Question: I recently installed Warcraft3:TFT on my Mac using Wine because the Mac version doen't Lion. I wrote a script using Applescript to run the terminal command for Wine and then disable my hot corners so I wouldn't have any issues with navigating the screen.
I wrote the script and it runs fine through Applescript (Compile > Run). The real problem comes in when trying save the script as an application. I save it as an application and then try to run the application (named "Warcraft III - The Frozen Throne") and get this error:

Here is the script itself:
'''
set settings1 to {"-", "Desktop", "Start Screen Saver", "Mission Control"}
set settings2 to {"-", "-", "-", "-"}
tell application "Terminal"
do script "/opt/local/bin/wine ~/.wine/drive_c/Program\ Files/Warcraft\ III/war3.exe"
end tell
tell application "System Preferences"
reveal pane id "com.apple.preference.expose"
activate
tell application "System Events"
tell window "Mission Control" of process "System Preferences"
click button "Hot Corners..."
tell sheet 1
tell group 1
set theSettings to settings2
set functionKeys to false
repeat with k from 1 to 4
set theValue to item k of theSettings
tell pop up button k
if value is not theValue then
click
click menu item theValue of menu 1
end if
end tell
end repeat
end tell
click button "OK"
end tell
end tell
end tell
quit
end tell
display alert "Done playing?" buttons {"Yes"}
set response to button returned of the result
if response is "Yes" then
--Start return to normal settings
tell application "System Preferences"
reveal pane id "com.apple.preference.expose"
activate
tell application "System Events"
tell window "Mission Control" of process "System Preferences"
click button "Hot Corners..."
tell sheet 1
tell group 1
set theSettings to settings1
set functionKeys to true
repeat with k from 1 to 4
set theValue to item k of theSettings
tell pop up button k
if value is not theValue then
click
click menu item theValue of menu 1
end if
end tell
end repeat
end tell
click button "OK"
end tell
end tell
end tell
quit
end tell
--End return to normal settings
--quit X11 and terminal
tell application "X11"
quit
end tell
tell application "Terminal"
quit
end tell
end if
'''
This is the first time I have actually written in Applescript so there maybe some sort of error in it that I am not seeing. Thanks in advance for any advice or input!
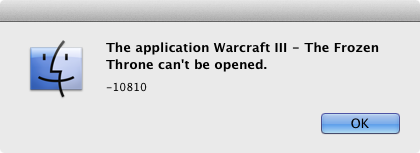
Answer: Your error code has nothing to do directly with your AppleScript. Error -10810 is a Launch Services error code signaling a generic, i.e. unknown error. It seems to get thrown quite often when OS X' process table runs over. There is a quite thorough <URL> the issue.
On an OT note, I notice you use GUI scripting to toggle Hot Corners on or off. This is unnecessary: Lion's can script these settings via its , i.e.
'''
property hotCornerSettings : {}
to disableHotCorners()
set hotCorners to {}
tell application "System Events"
tell expose preferences
set end of hotCorners to a reference to bottom left screen corner
set end of hotCorners to a reference to top left screen corner
set end of hotCorners to a reference to top right screen corner
set end of hotCorners to a reference to bottom right screen corner
repeat with hotCorner in hotCorners
set hotCornerProps to properties of hotCorner
set end of hotCornerSettings to {hotCorner, {activity:activity of hotCornerProps, modifiers:modifiers of hotCornerProps}}
set properties of hotCorner to {activity:none, modifiers:{}}
end repeat
end tell
end tell
end disableHotCorners
to restoreHotCorners()
tell application "System Events"
tell expose preferences
repeat with settings in hotCornerSettings
set properties of item 1 of settings to item 2 of settings
end repeat
end tell
end tell
end restoreHotCorners
'''
... which spares you the can of worms that is GUI scripting.